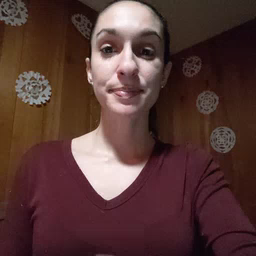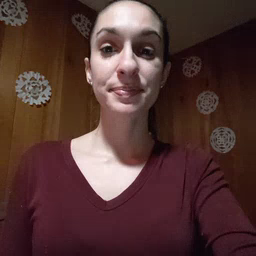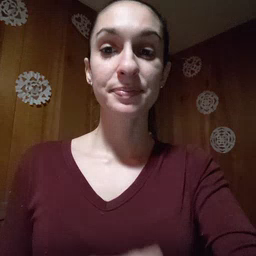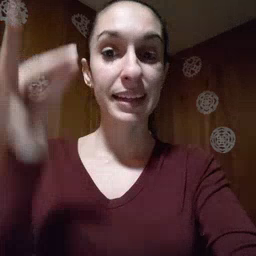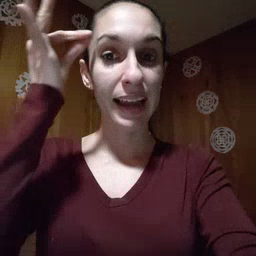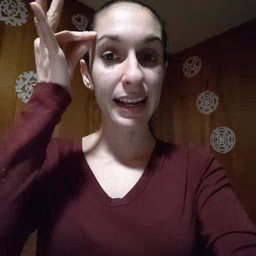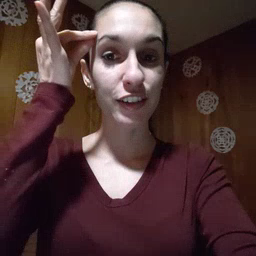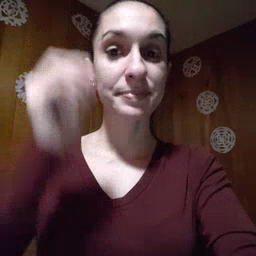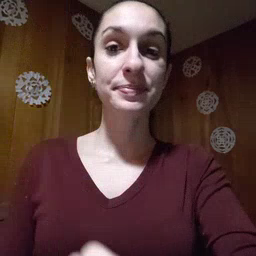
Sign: hair